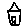
Label: house